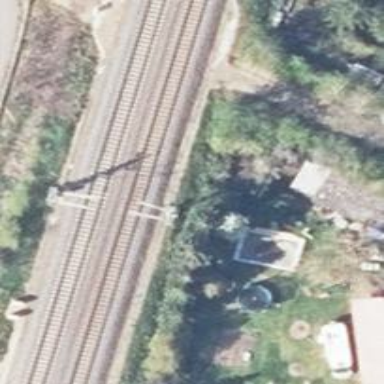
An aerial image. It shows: Railway milestone with catenary mast.